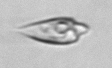
Label: Oxytoxum